Interaction volume radius: 5 \u00c5
Interaction volume height: 20 \u00c5
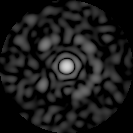
Disorder parameter: 0.7993